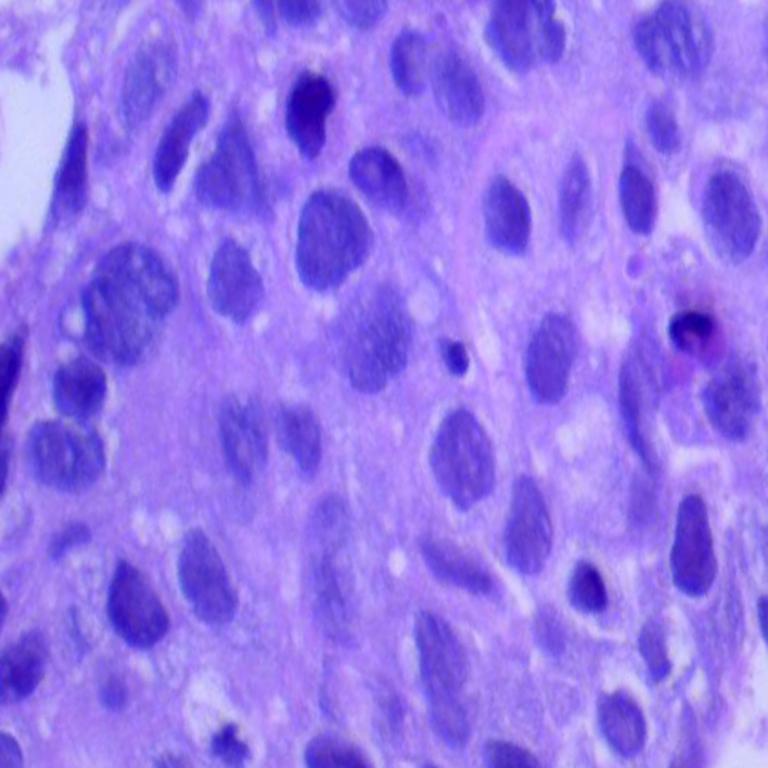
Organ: lung
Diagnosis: squamous carcinomas